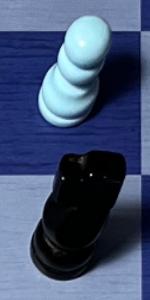
Label: Knight_Black